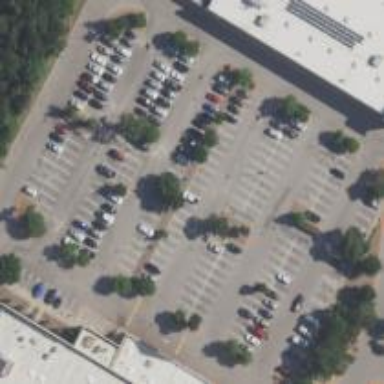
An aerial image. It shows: Parking area with asphalt surface.